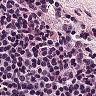
Metastatic tissue present: no